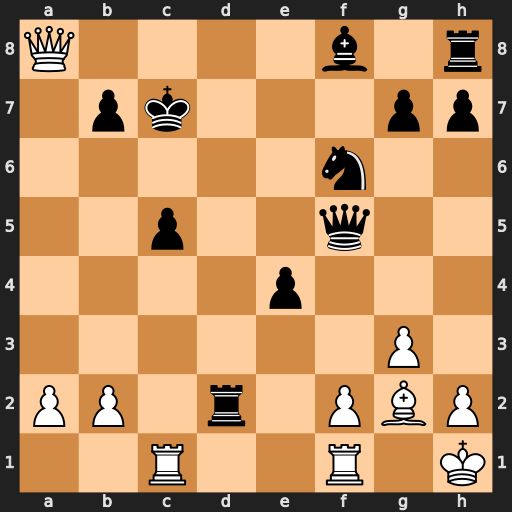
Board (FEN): Q4b1r/1pk3pp/5n2/2p2q2/4p3/6P1/PP1r1PBP/2R2R1K
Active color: w
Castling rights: -
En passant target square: -
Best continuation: Qa5+ Kb8 Qxd2